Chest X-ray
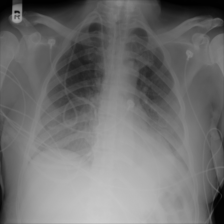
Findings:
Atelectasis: negative
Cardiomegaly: negative
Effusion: negative
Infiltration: negative
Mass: negative
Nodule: negative
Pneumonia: negative
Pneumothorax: negative
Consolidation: negative
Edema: positive
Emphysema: negative
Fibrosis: negative
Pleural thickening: negative
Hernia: negative